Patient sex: M
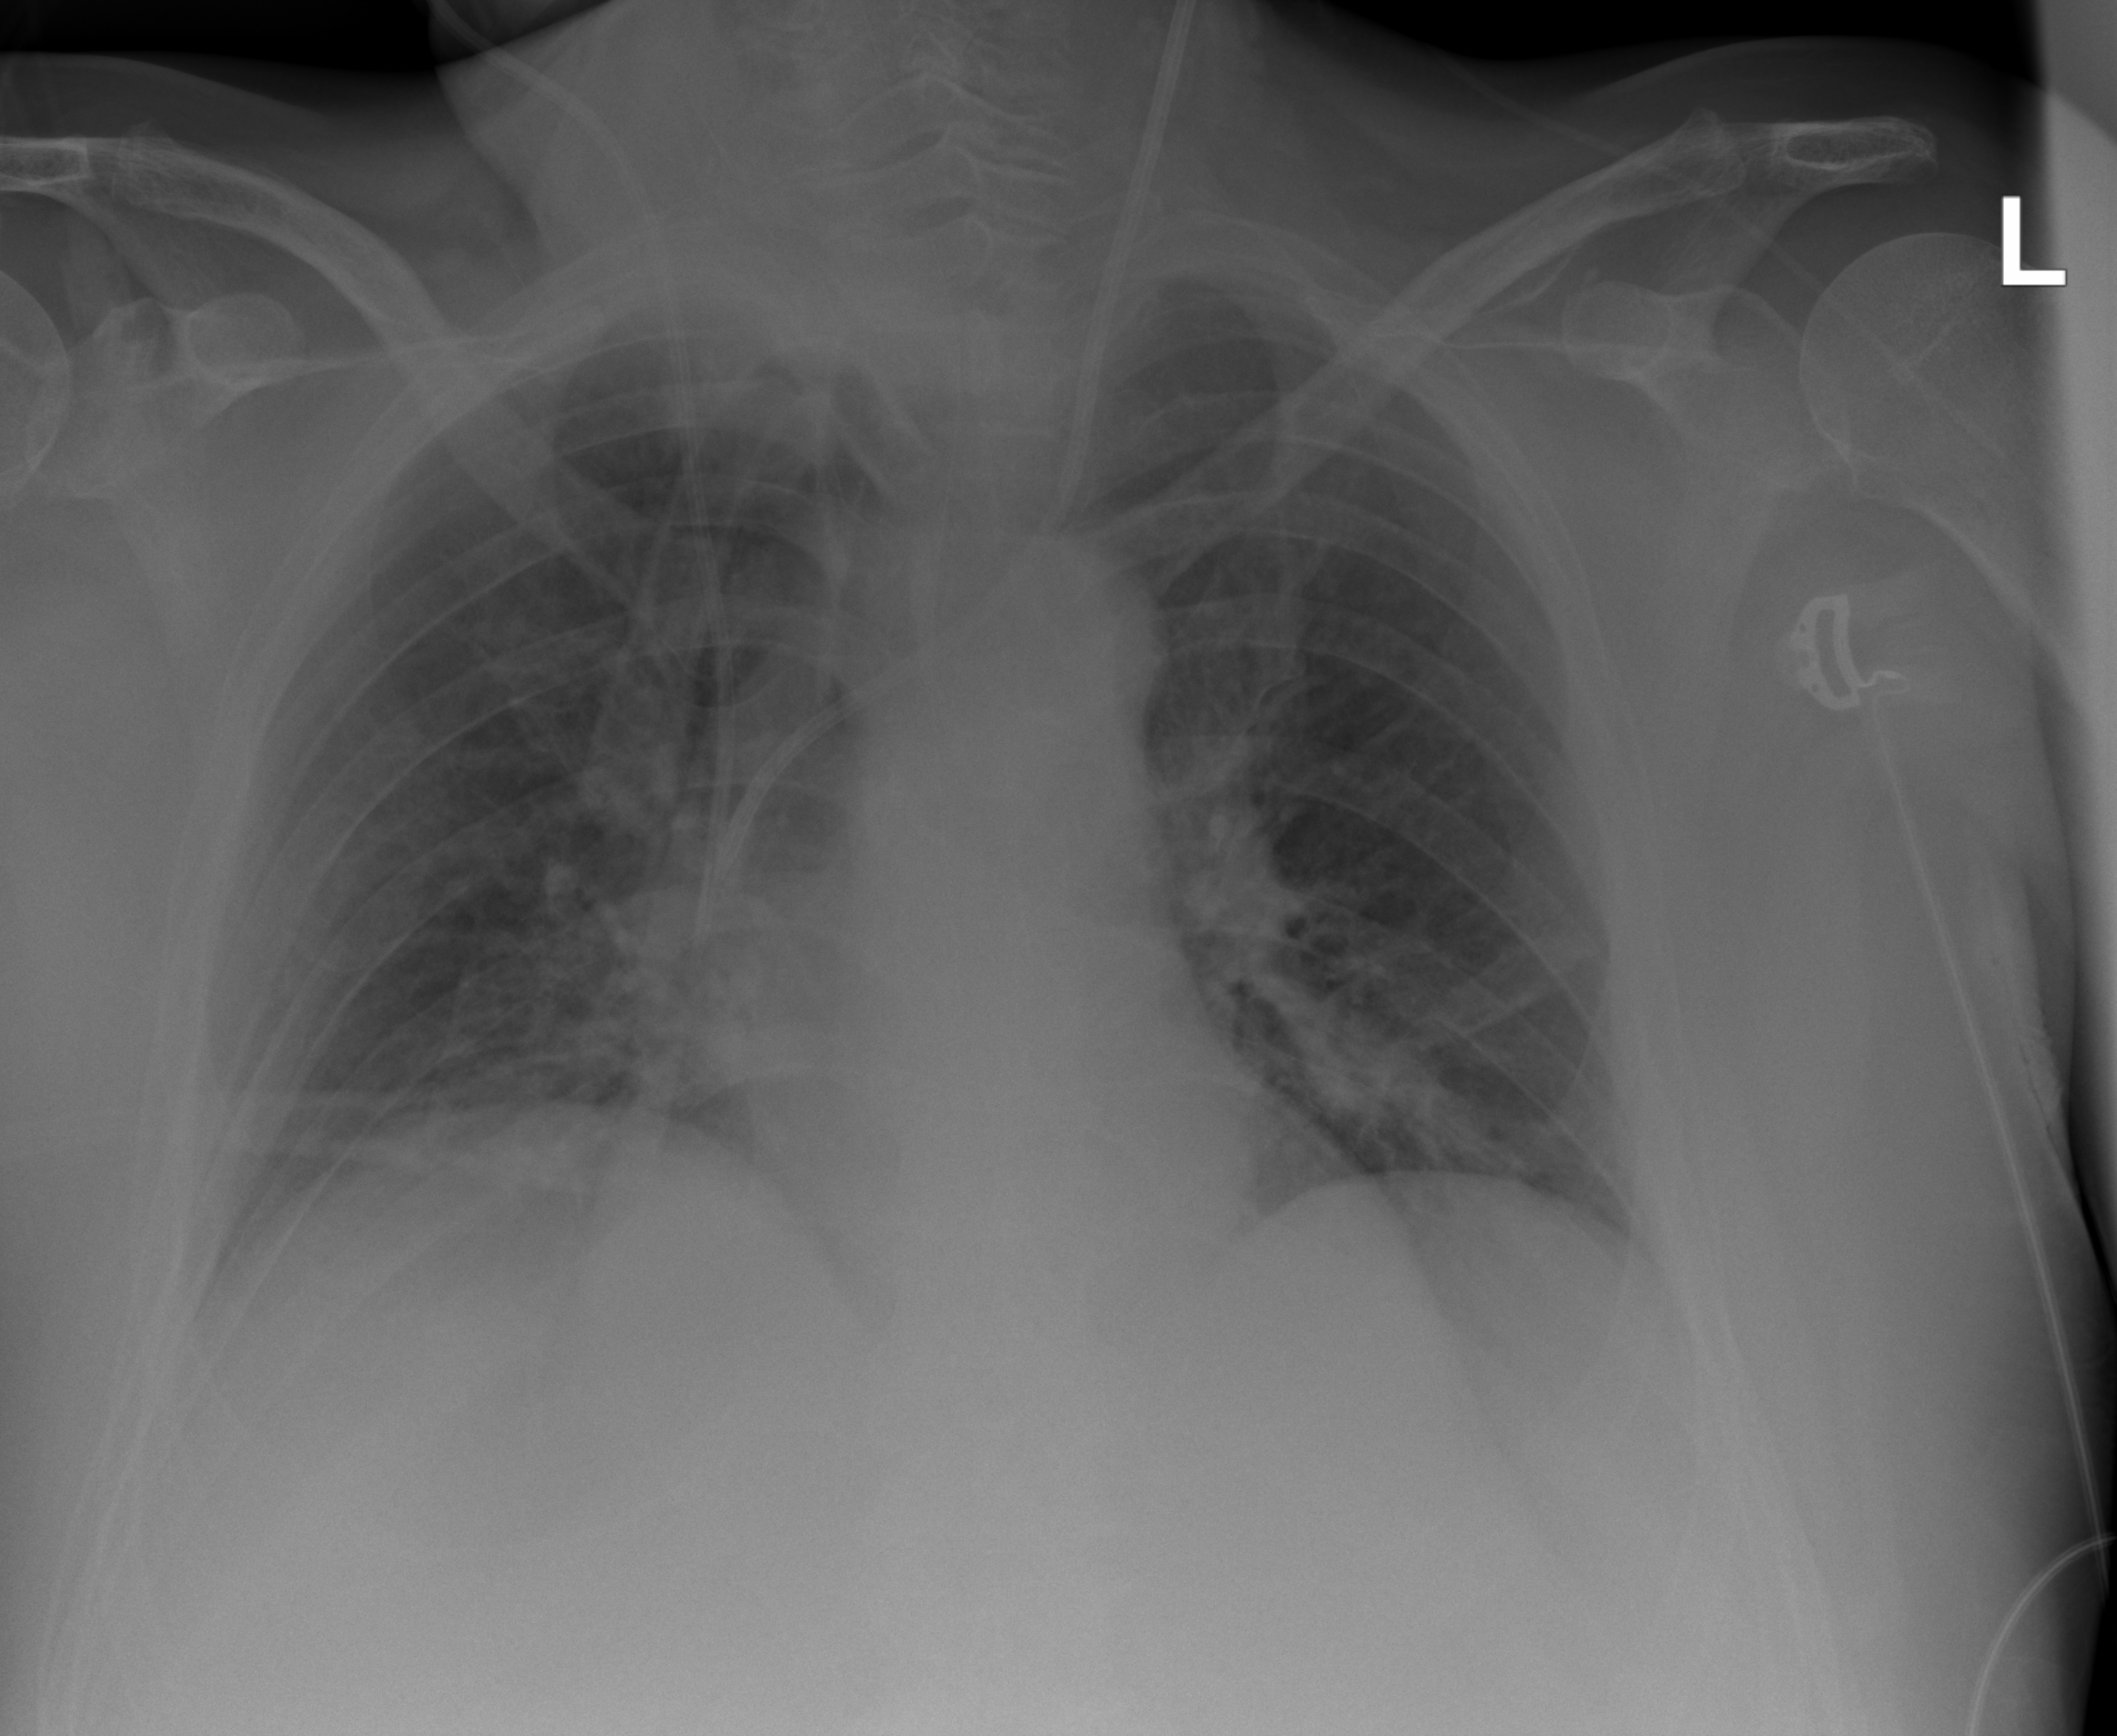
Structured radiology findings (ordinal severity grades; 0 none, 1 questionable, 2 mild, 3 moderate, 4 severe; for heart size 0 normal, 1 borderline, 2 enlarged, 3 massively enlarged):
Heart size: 1
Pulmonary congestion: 0
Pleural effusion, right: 2
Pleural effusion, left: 0
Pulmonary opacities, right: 0
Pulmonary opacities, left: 0
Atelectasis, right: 2
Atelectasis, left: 2